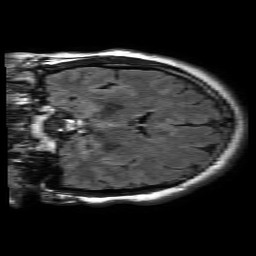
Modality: FLAIR
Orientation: coronal
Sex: male
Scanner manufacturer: philips
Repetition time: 11 s
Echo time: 0.125 s